Interaction volume radius: 10 \u00c5
Interaction volume height: 20 \u00c5
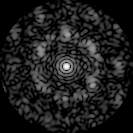
Disorder parameter: 0.6917